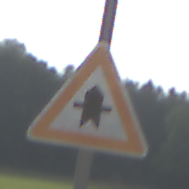
Verkehrszeichen: Vorfahrt
Umgebung: Outdoor, Nature
Tageszeit: SunriseSunset
Wetter: PartlyCloudy
Licht: Natural
Jahreszeit: NotSpecified
Kontrast: MediumContrast